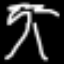
Label: palm tree